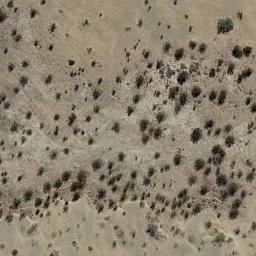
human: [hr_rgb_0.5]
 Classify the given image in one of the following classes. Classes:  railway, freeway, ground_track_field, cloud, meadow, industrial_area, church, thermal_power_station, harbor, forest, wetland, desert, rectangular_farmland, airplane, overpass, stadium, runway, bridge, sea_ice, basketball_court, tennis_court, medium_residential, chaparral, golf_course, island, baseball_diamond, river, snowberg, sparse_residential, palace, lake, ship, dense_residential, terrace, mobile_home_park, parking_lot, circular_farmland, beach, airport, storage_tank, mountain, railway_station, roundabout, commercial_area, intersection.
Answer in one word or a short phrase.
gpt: chaparral